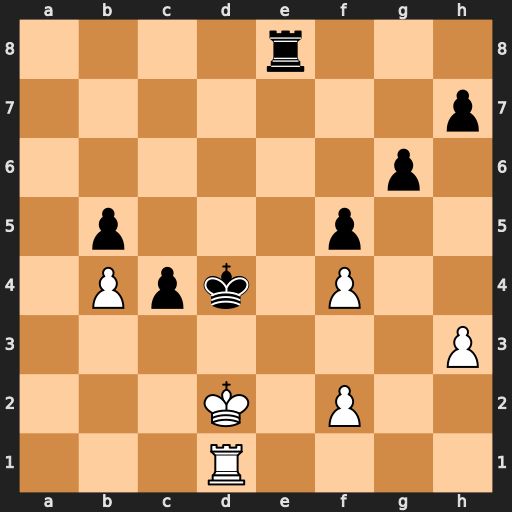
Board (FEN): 4r3/7p/6p1/1p3p2/1Ppk1P2/7P/3K1P2/3R4
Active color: w
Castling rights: -
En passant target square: -
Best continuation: Kc2+ Ke4 Re1+ Kxf4 Rxe8